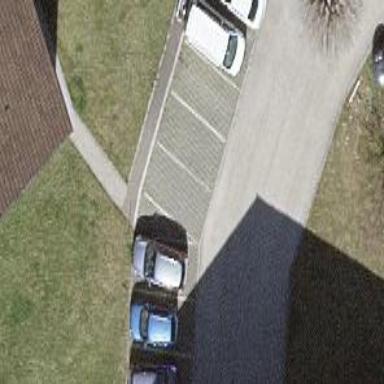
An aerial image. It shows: Parking area with surface.